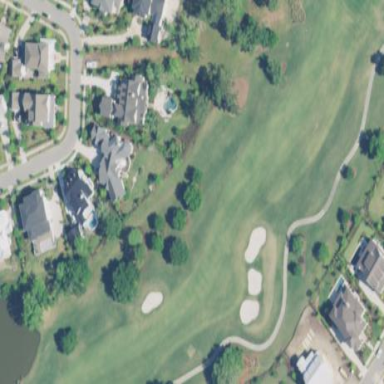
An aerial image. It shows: Rough grassy area used for golf.